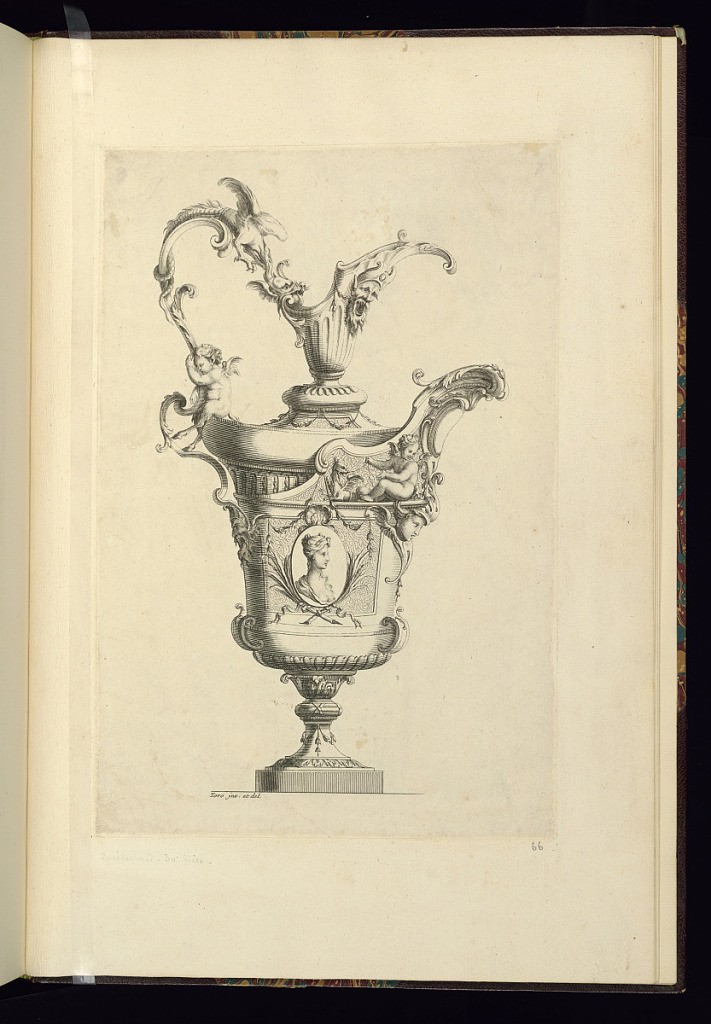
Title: Ewer Design
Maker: Jean-Bernard Turreau, French, 1672 - 1731
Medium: Etching on laid paper
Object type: Print
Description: Design for an ewer with grotesque motifs including mascarons (masks), dragons, putti, cartouches, festoons of leaves, mythological creatures, oval female profile portrait framed by palm leaves and a shell, gadrooning, fluting, c-scrolls, fleurons, and scrolling leaves (rinceaux). The plate is signed.